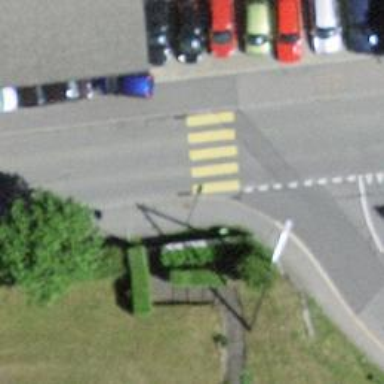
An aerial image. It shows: Uncontrolled zebra crossing on the road.